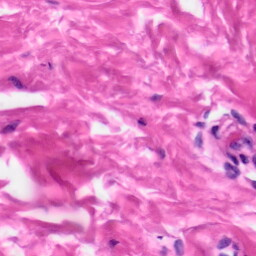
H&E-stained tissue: Skin